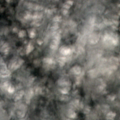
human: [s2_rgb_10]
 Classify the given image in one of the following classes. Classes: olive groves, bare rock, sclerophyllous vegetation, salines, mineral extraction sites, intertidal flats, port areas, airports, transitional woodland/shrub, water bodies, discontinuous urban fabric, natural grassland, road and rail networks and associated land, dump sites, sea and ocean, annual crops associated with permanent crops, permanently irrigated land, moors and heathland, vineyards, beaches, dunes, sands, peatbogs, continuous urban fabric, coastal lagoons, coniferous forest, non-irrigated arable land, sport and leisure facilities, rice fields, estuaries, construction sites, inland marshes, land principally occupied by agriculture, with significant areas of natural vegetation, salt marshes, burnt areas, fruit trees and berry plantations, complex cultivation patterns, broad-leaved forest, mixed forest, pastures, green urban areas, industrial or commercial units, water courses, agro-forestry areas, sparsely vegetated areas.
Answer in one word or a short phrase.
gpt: discontinuous urban fabric, non-irrigated arable land, transitional woodland/shrub